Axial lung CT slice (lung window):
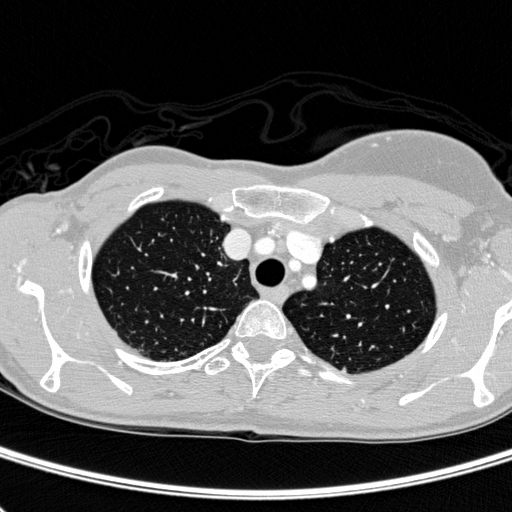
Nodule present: yes
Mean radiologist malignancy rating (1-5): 3